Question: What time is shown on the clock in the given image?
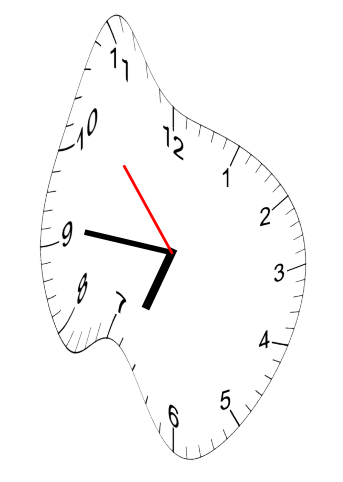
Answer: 06:45:53